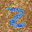
Label: 2